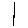
Label: line